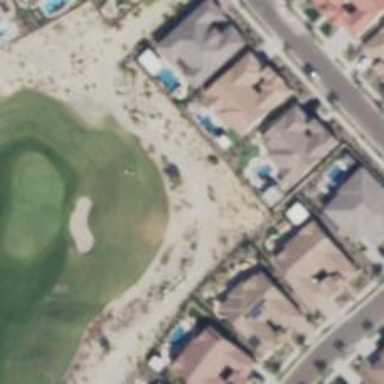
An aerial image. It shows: Path for both road and golf.